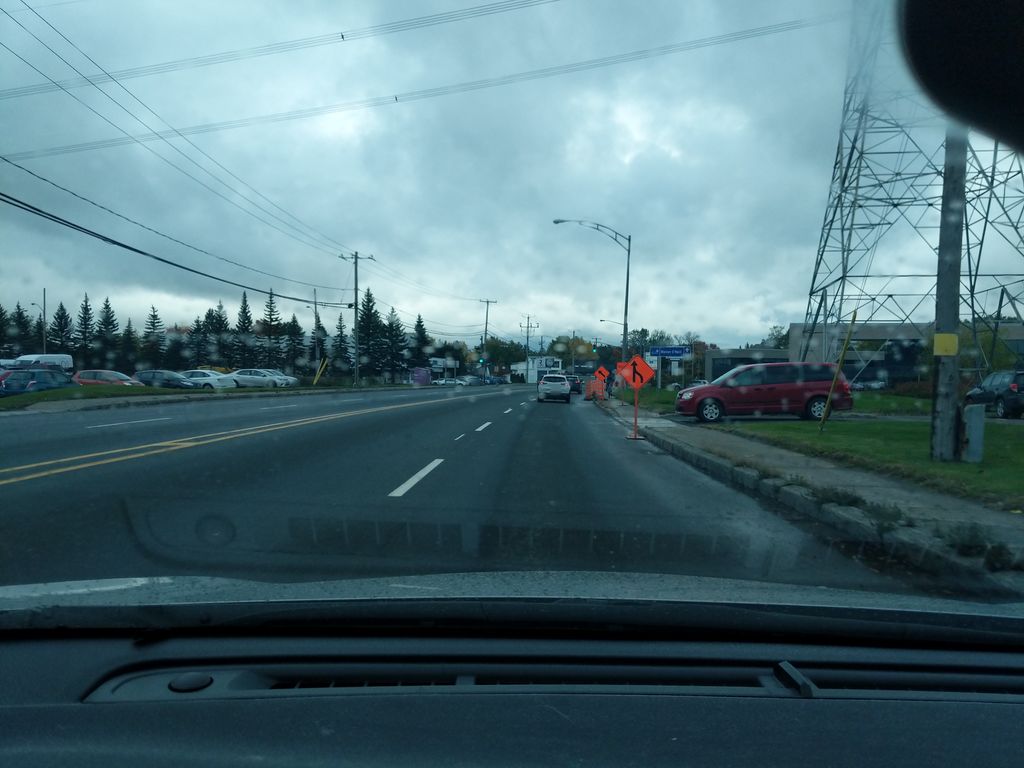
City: quebec_city